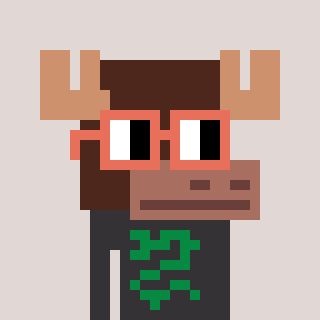
a pixel art character with square orange glasses, a moose-shaped head and a grayscale-colored body on a warm background